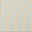
Piece: xx